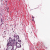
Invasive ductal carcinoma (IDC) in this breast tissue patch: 0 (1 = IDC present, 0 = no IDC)